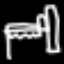
Label: bed